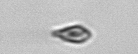
Label: Cryptophyta